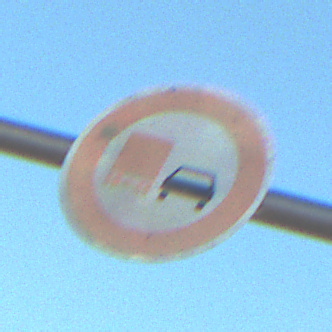
Verkehrszeichen: UeberholverbotKraftfahrzeuge
Umgebung: Outdoor, Nature
Tageszeit: SunriseSunset
Wetter: Clear
Licht: Natural
Jahreszeit: NotSpecified
Kontrast: HighContrast